Question: So, I'm using bootstrap with rails and I've put the correct code in from the bootstrap documentation, but that doesn't work. I've also put in code from other's projects and still my problem persists: I can't get my jumbotron to be full width (of the browser).
Here's what I've tried.
1. Overriding the width of .jumbotron to width: 100% !important;
2. Adding a row div followed by a column div with col-lg-12.
3. Changing the div .container to .container-fluid
I'm stuck. I'm wondering if it's a problem with the way I set up Bootstrap in my Rails app. I'm going to paste the code below. Any help is always appreciated. Thanks in advance, internet.
HTML:
'''
<div class="jumbotron">
<div class="container">
<h1>Welcome to Sewingly</h1>
<p>A community marketplace for knitters, sewists, and other needle artists.</p>
</div>
</div>
'''
CSS:
'''
@import "bootstrap-sprockets";
@import "bootstrap";
html {
overflow-y: scroll;
}
body {
padding-top: 60px;
background-color: #fefefe;
}
.jumbotron {
background-image: url(http://i1216.photobucket.com/albums/dd370/kjames1581/jtronnew.jpg);
height: 250px;
color: white;
background-repeat: no-repeat;
background-size: cover;
border-radius: 0 !important;
font-weight: bold;
text-align: center;
margin-top: -9px;
p {
color: white;
}
}
js:
//= require jquery
//= require jquery_ujs
//= require bootstrap-sprockets
//= require turbolinks
//= require_tree .
'''
and the gemfile:
'''
gem 'bootstrap-sass', '~> 3.3.0'
gem 'sass-rails', '>= 3.2'
'''
EDIT: Problem solved. The answer lies in the HTML output that you can get through inspecting the element. There was an extra container div bc I had wrapped all of my yielded content in the application html in a div labeled container as per Michael Hartl's tutorial. I removed that div and problem solved.

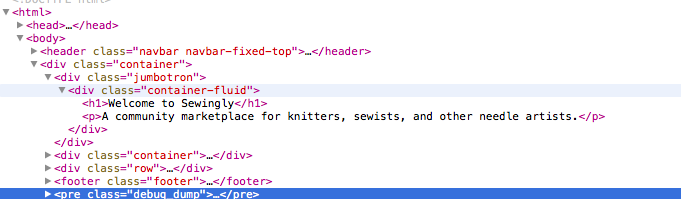
Answer: '.container-fluid' should work. Did you make other changes when you tried it? Here's a working example:
'''
<link href="//maxcdn.bootstrapcdn.com/bootstrap/3.3.0/css/bootstrap.min.css" rel="stylesheet">
<div class="jumbotron">
<div class="container-fluid">
<h1>Welcome to Sewingly</h1>
<p>A community marketplace for knitters, sewists, and other needle artists.</p>
</div>
</div>
'''